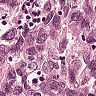
Metastatic tissue present: yes